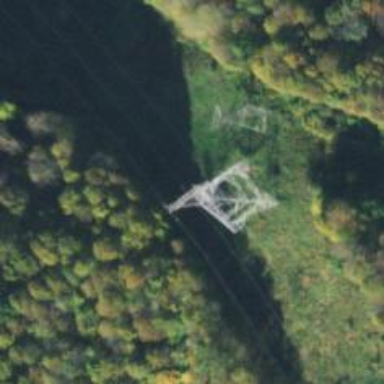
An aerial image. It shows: Lattice structure tower used for power distribution.